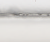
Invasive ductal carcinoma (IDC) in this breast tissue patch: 0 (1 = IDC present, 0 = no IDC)